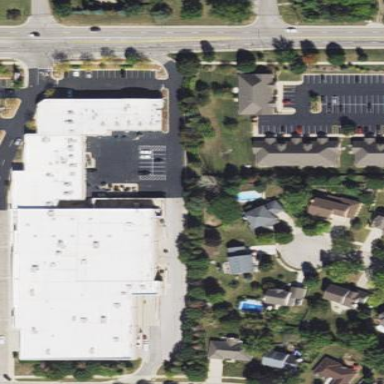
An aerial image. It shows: Retail building that houses trampoline park.